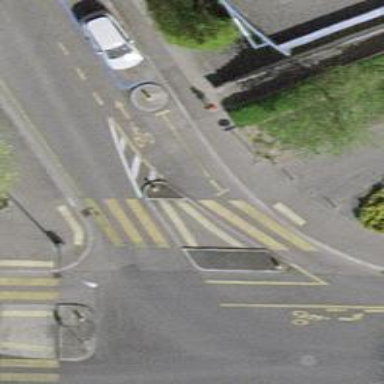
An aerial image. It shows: Uncontrolled zebra crossing on the road.